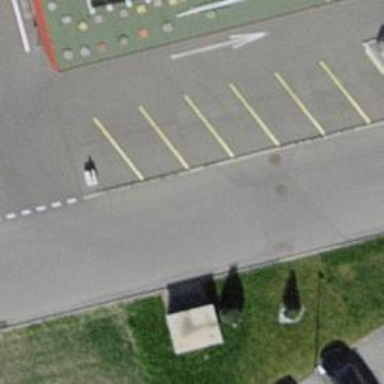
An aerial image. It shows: Diagonal street side parking with asphalt surface.